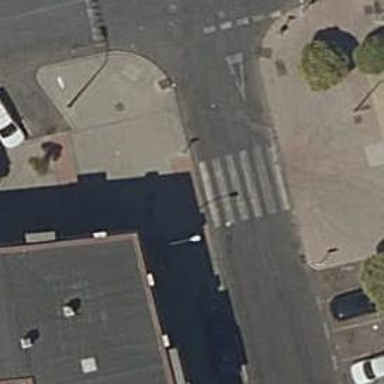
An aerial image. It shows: Marked crossing on the road.